Question:
So using snoop I can see that the properties are as follows
'''
Image 1
Height = 160
ActualHeight = 160
Width = 372
ActualWidth = <PHONE>...
x = 0
y = 0
image 2
Height = 50
ActualHeight = 26.6891...
Width = 50
ActualWidth = 50
x = 20
y = 20
Image 2
Height = 50
ActualHeight = 26.6891...
Width = 50
ActualWidth = 50
x = 60
y = 60
'''
So my questions is how do I get the ActualHeight and ActualWidth to always be equal to the Height and Width? Also why does image one not appear to be placed at 0,0 on the canvas?
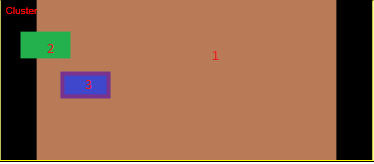
Answer: In order to make sure that 'ActualWidth' and 'ActualHeight' are equal to 'Width' and 'Height' (provided that they are actually set), you should set the Image's 'Stretch' property to 'Fill':
'''
<Image ... Width="50" Height="50" Stretch="Fill"/>
'''